Question: I have noticed the following statement in most places of .Net framework documentation.
: What is the secret to this? I don't think a static class is always thread-safe. My question relates to standard classes that are available in .Net framework, and not the custom classes created by developers.

Would the method 'GetString' in static class below be thread-safe just because the method is a static method?
'''
public static class MyClass
{
static int x = 0;
static MyClass()
{
x = 23;
}
public static string GetString()
{
x++;
return x.ToString();
}
}
'''
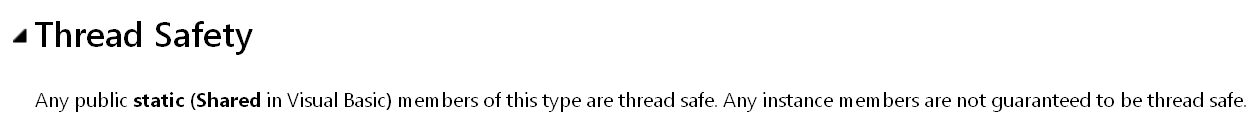
Answer: The framework methods you mention are not thread-safe just from the fact they are static, but because they have been specifically to be thread-safe. Thread-safety is often hard to achieve, but it's usually necessary for static methods, since any state they mutate is shared between threads.
The sample method you posted isn't thread-safe, because it mutates state that is shared between threads, without any synchronization mechanism.